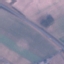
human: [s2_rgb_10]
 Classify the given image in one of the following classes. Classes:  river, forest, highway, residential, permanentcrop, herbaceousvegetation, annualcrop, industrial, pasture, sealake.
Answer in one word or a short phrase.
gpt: Highway